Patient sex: F
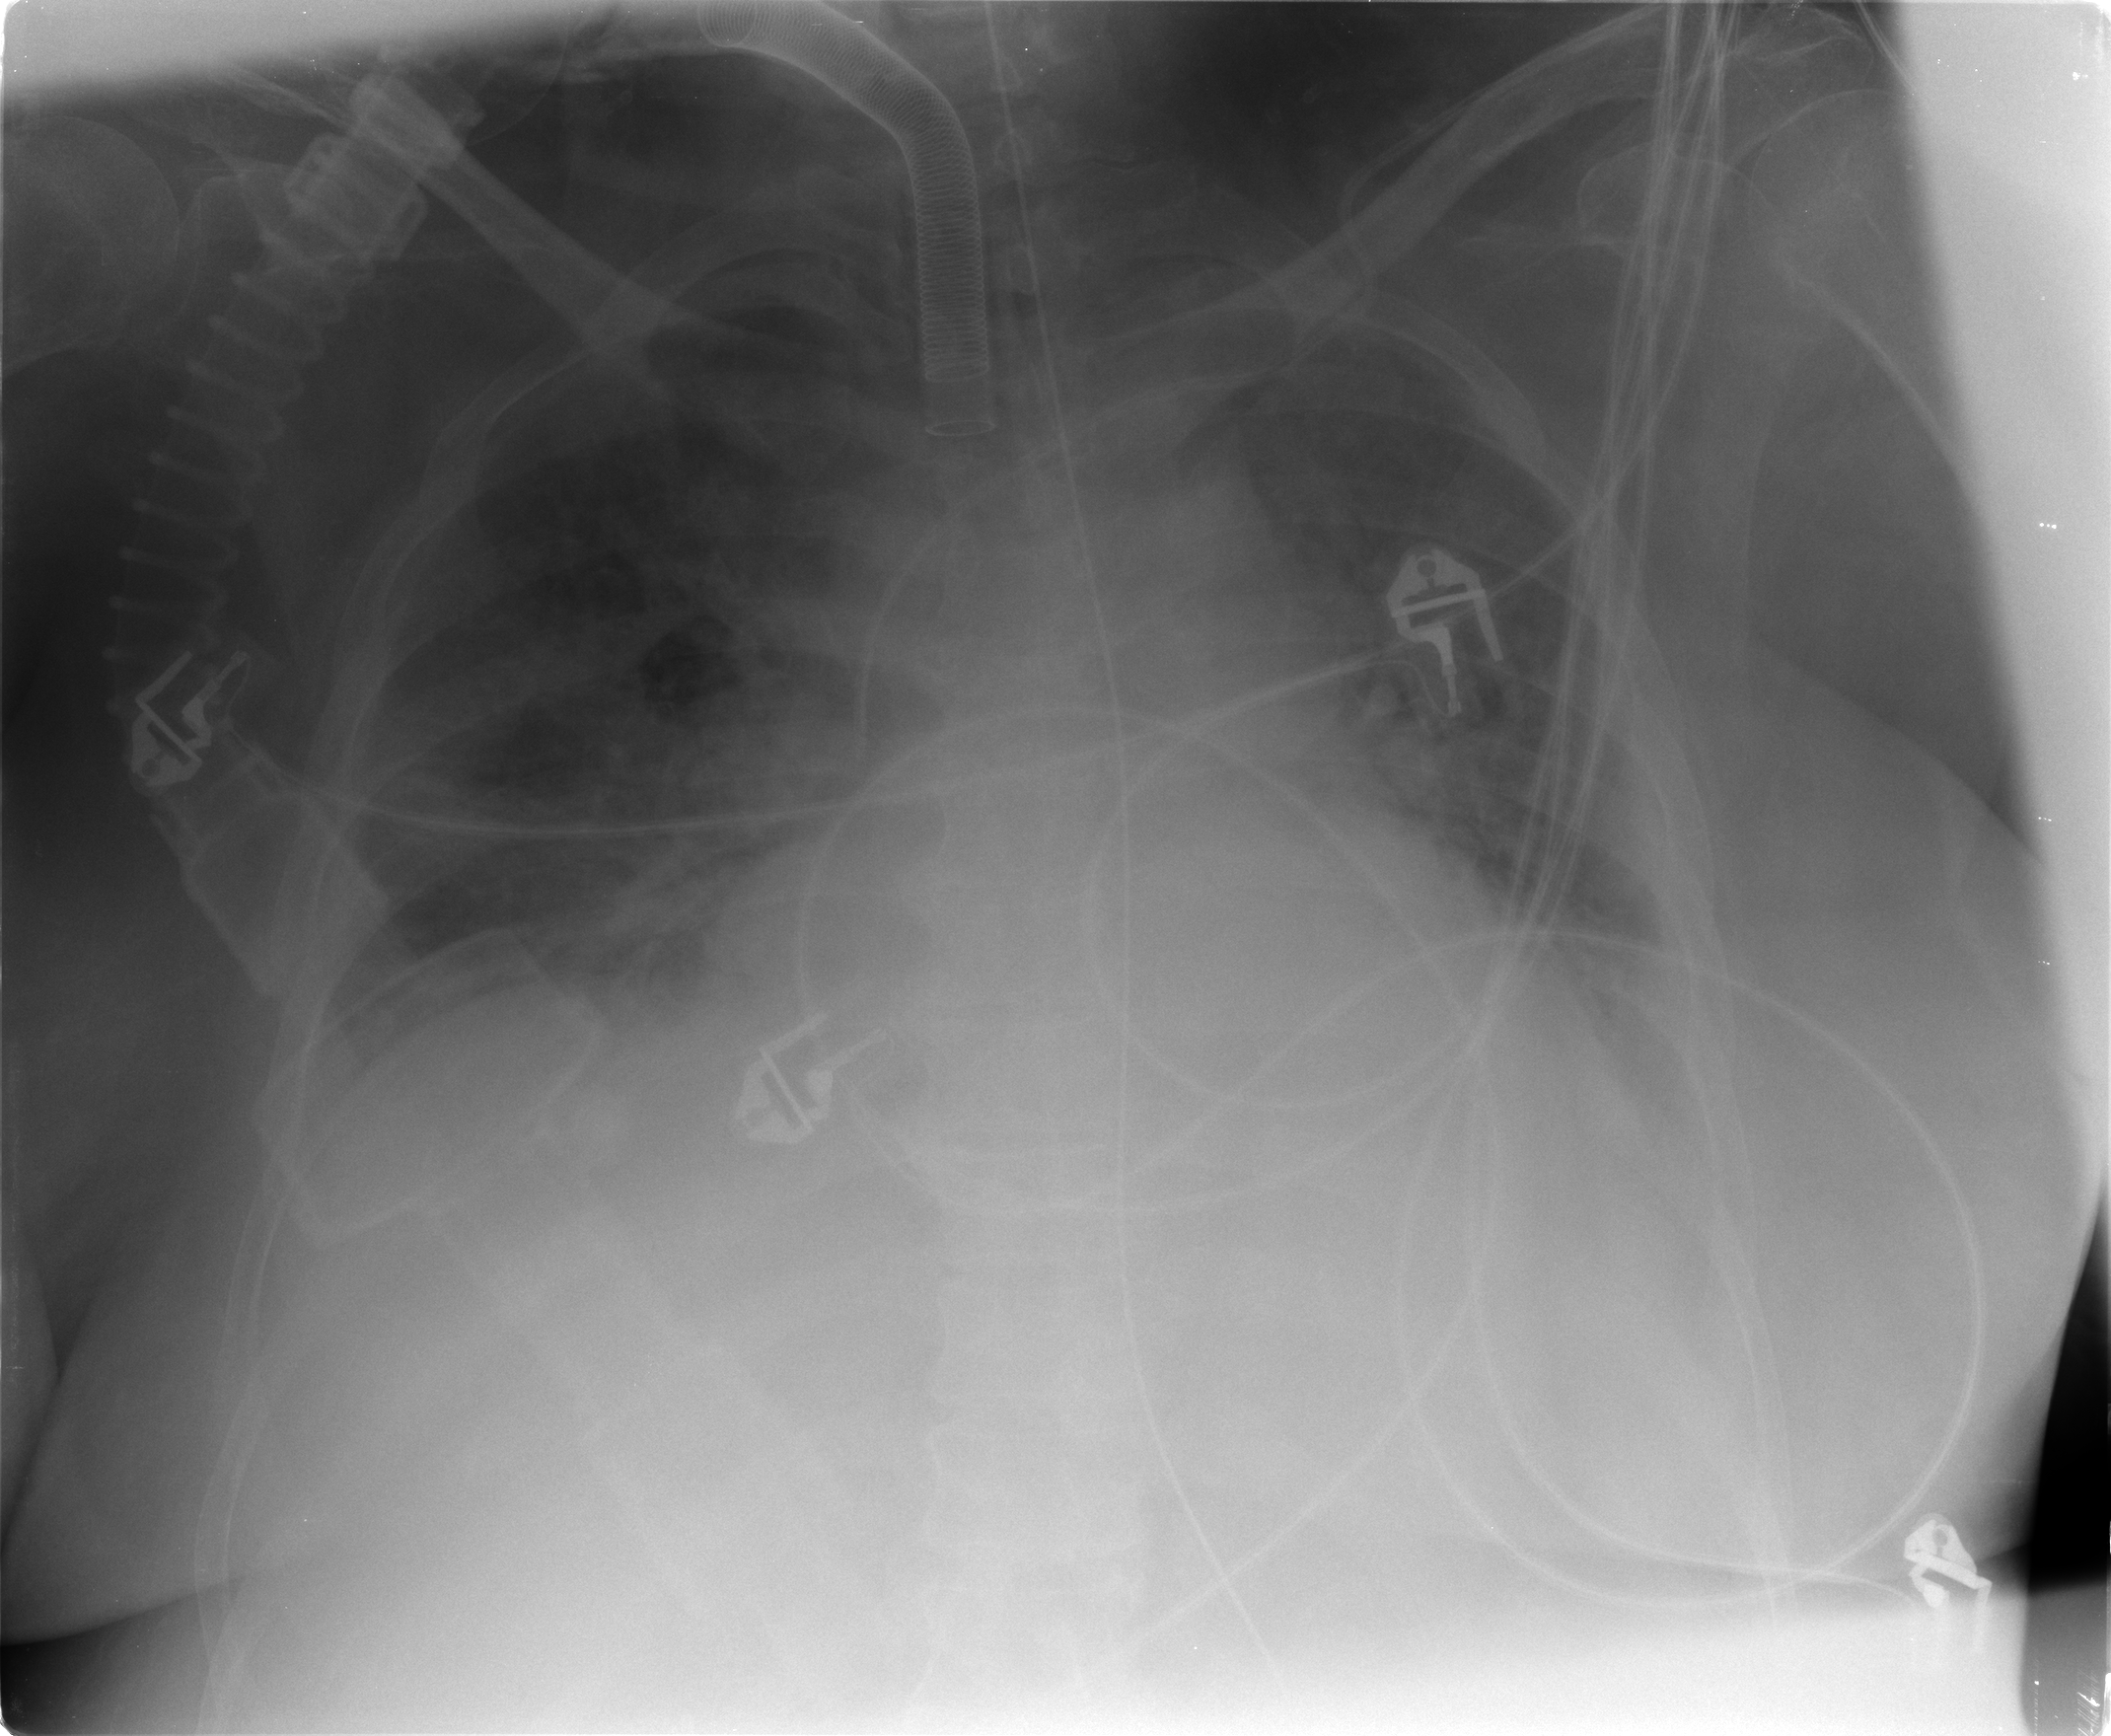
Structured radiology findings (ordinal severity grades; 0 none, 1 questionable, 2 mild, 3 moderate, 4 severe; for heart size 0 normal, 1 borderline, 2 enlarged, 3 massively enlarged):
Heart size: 2
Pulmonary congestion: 3
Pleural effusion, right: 0
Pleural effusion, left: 1
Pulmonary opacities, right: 3
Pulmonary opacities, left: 3
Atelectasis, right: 2
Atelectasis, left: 2